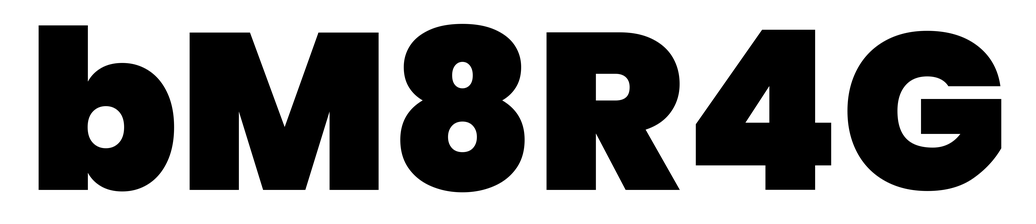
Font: Poppins-Black